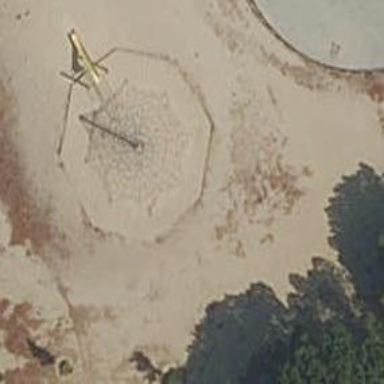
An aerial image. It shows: Playground area for leisure activities on the land.